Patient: sex F, age 53
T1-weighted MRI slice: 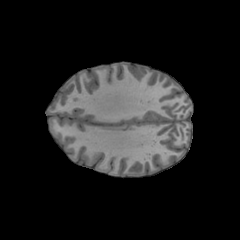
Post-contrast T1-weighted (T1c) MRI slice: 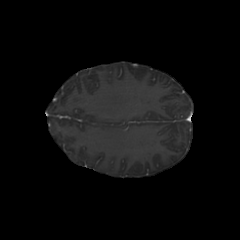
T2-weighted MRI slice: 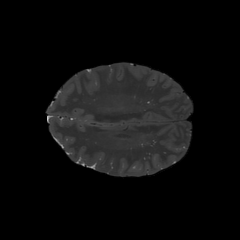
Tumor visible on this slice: no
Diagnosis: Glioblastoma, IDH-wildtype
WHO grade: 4